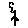
Label: flower